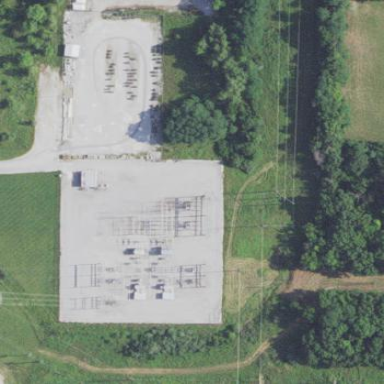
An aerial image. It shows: Distribution level power substation surrounded by fence.